Field crop: maize
Growth stage: 2
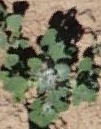
Species: chenopodium